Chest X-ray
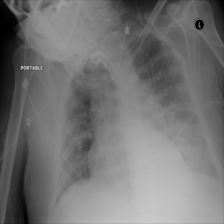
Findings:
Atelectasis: negative
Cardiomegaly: negative
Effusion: negative
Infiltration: negative
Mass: negative
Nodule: negative
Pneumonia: negative
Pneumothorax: negative
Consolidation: positive
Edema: negative
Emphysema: negative
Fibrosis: negative
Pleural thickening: negative
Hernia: negative